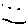
Label: smiley face